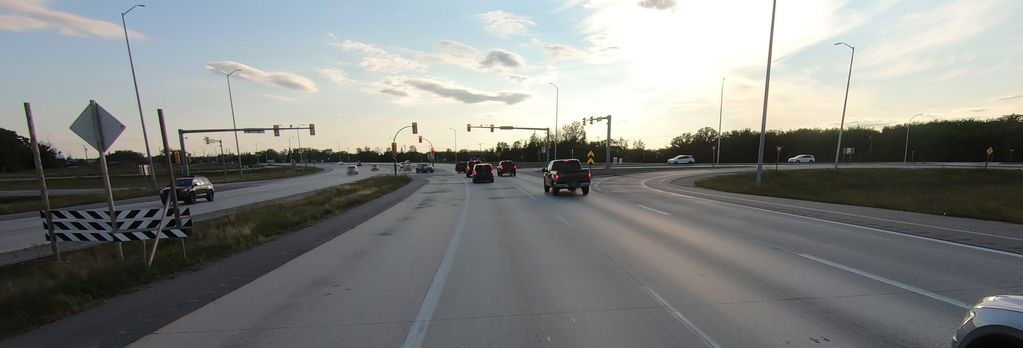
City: winnipeg